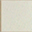
Piece: xx